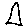
Label: triangle